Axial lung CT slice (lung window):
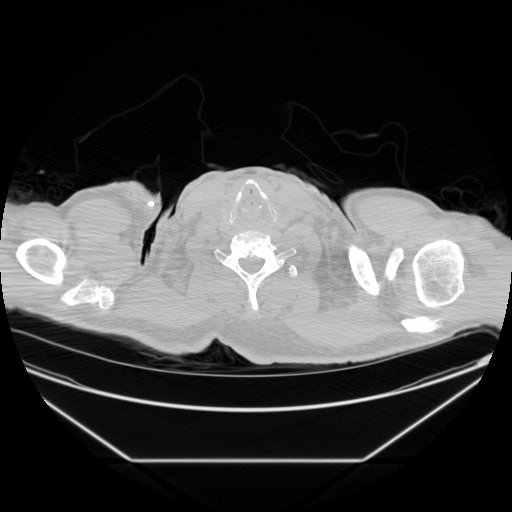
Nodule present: no